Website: ulta-beauty
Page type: billing-address
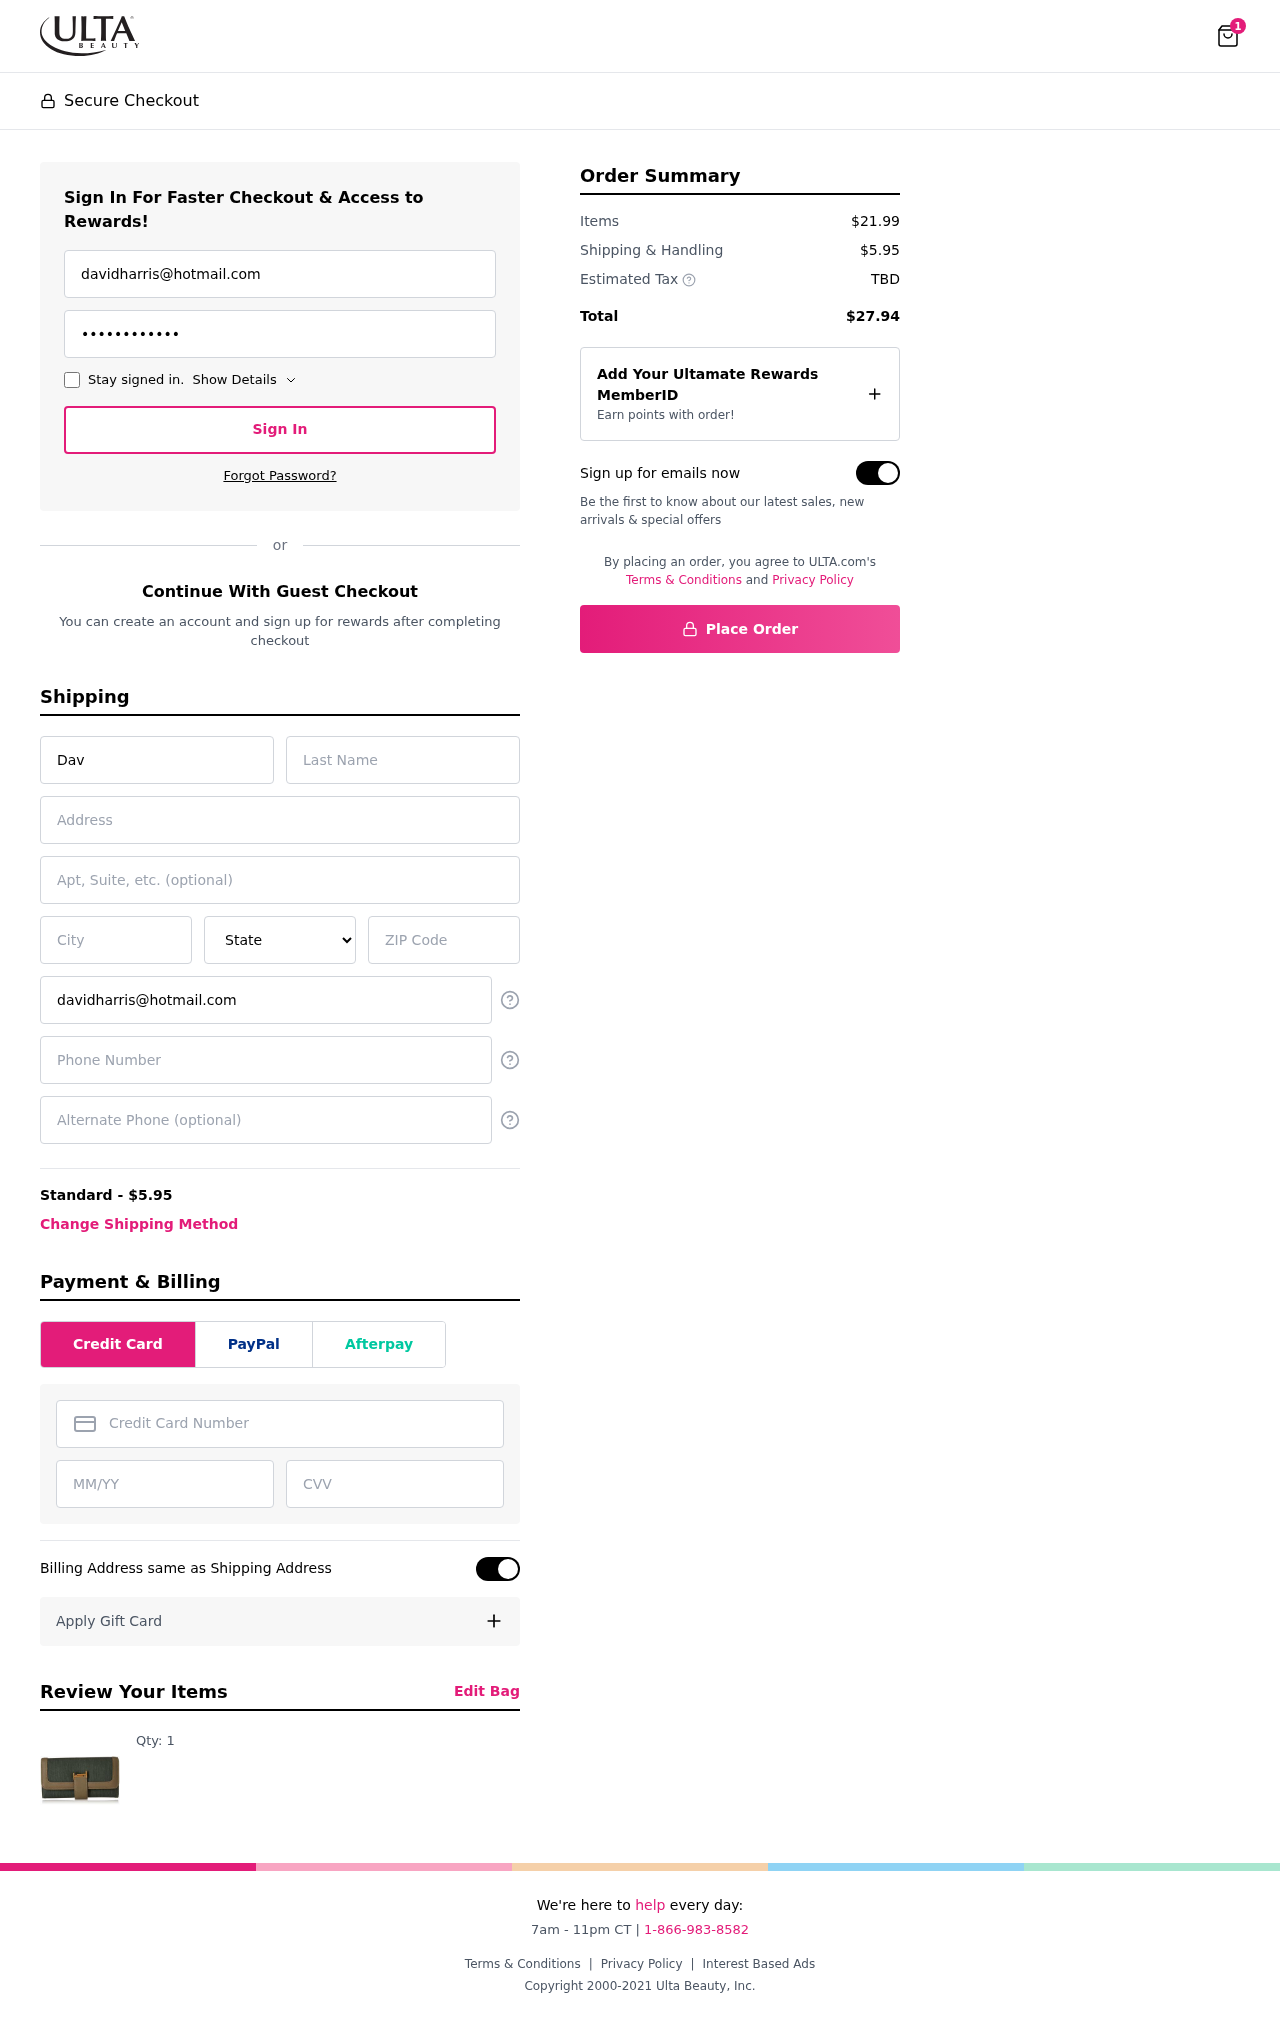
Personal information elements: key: PII_STATE
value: DC
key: PII_EMAIL
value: davidharris@hotmail.com
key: PII_FIRSTNAME
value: David
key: PII_LASTNAME
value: Harris
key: PII_STREET
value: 846 Patterson Green Suite 940
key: PII_STREET2
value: Suite 215
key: PII_CITY
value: Hooperville
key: PII_POSTCODE
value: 06375
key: PII_PHONE
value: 5072593866
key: PII_CARD_NUMBER
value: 4558 5225 5847 0960
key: PII_CARD_EXPIRY
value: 11/29
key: PII_CARD_CVV
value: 107
Product elements: key: PRODUCT1_QUANTITY
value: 1
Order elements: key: ORDER_NUM_ITEMS
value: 1
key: ORDER_SHIPPING_COST
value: $5.95
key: ORDER_SUBTOTAL
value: $21.99
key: ORDER_TOTAL
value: $27.94